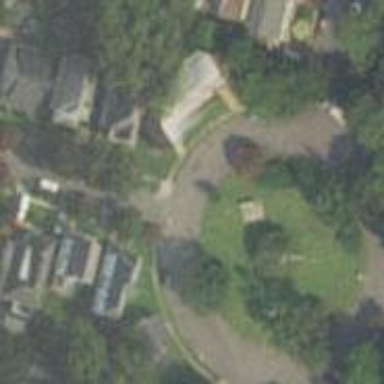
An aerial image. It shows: Roundabout on residential road.